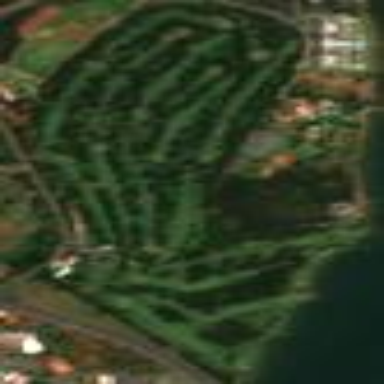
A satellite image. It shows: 18-hole golf course classified as leisure land.